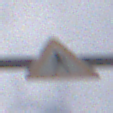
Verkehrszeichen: FussgaengerRechts
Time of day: Midday
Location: Outdoor (Nature)
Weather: PartlyCloudy
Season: NotSpecified
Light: Natural